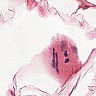
Metastatic tissue present: no